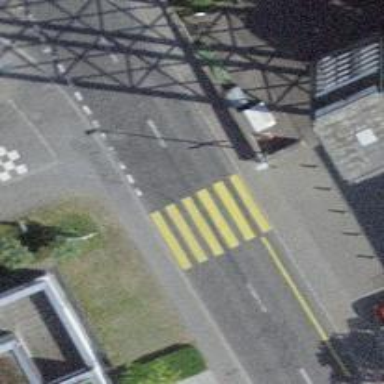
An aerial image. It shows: Kerb barrier.